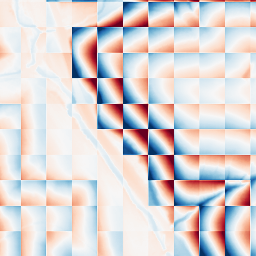
Category: wavelet
Decomposition family: wavelet_biorthogonal
Decomposition parameters: wavelet: bior1.3
level: 5
Upsampling method: sinc_hamming
Upsampling parameters: scale: 8
kernel_size: 16
Upsampling scale: 8